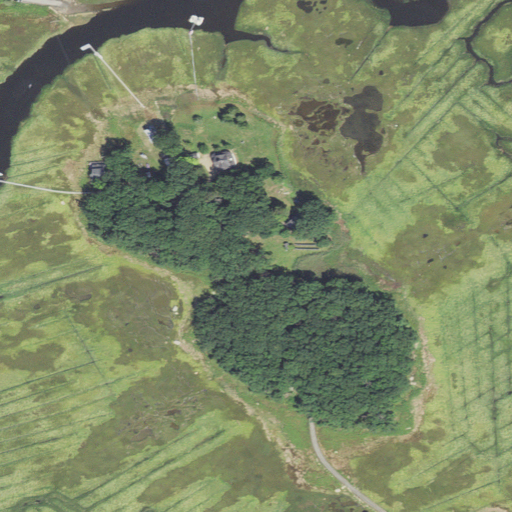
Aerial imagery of island in Massachusetts named Lowe Island containing herbaceous wetlands, woody wetlands, open development, medium intensity development, low intensity development, and open water